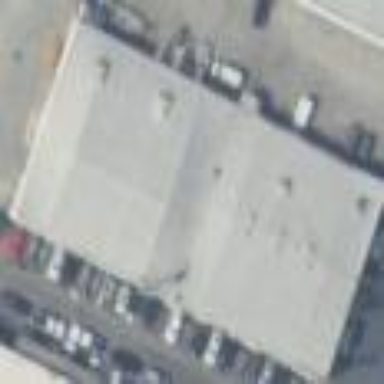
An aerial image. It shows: Industrial building.